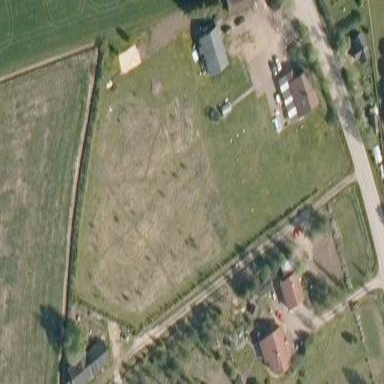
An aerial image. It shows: Farmyard area.